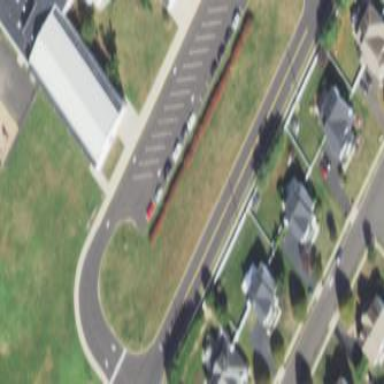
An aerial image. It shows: Parking lane designated for parking.